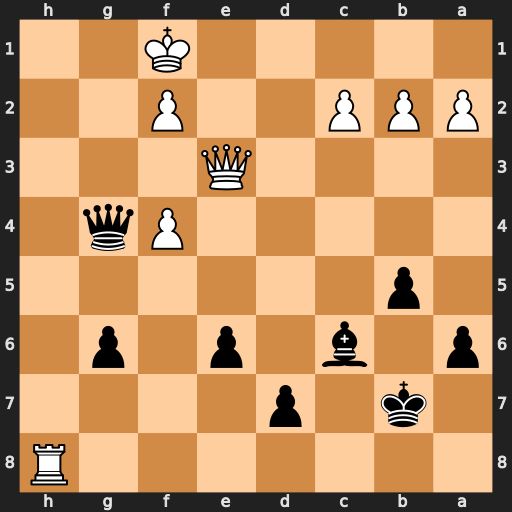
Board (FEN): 7R/1k1p4/p1b1p1p1/1p6/5Pq1/4Q3/PPP2P2/5K2
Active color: b
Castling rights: -
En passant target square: -
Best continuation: Qd1+ Qe1 Bg2+ Kxg2 Qxe1